Question: I have a databse table with some columns of data (area inside green), I want to retrieve table data in such layout with paging support, how can I create this layout? (there is no problem for retrieving data from DB) does GridView support such layout?

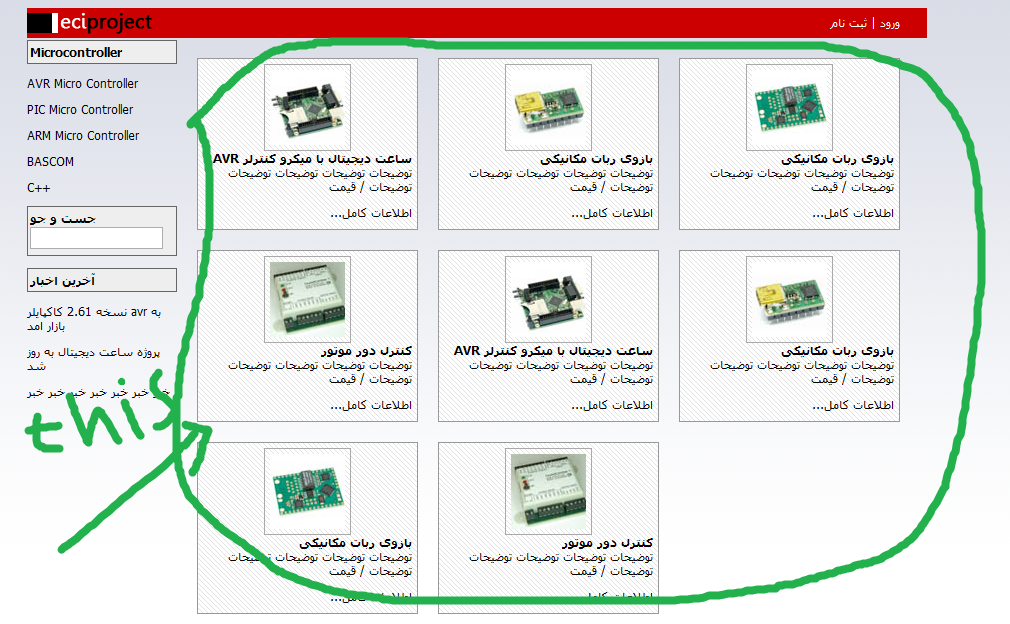
Answer: Check the following article I gues this is exactly what you need: <URL>